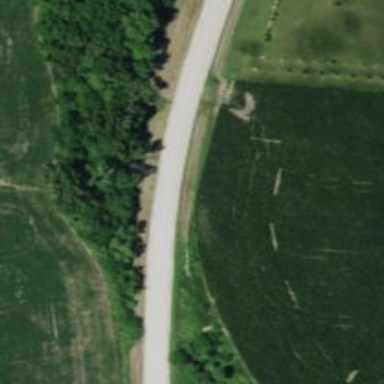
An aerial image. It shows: Tertiary road.